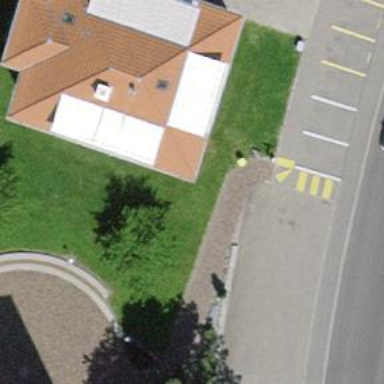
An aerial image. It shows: Kindergarten building.